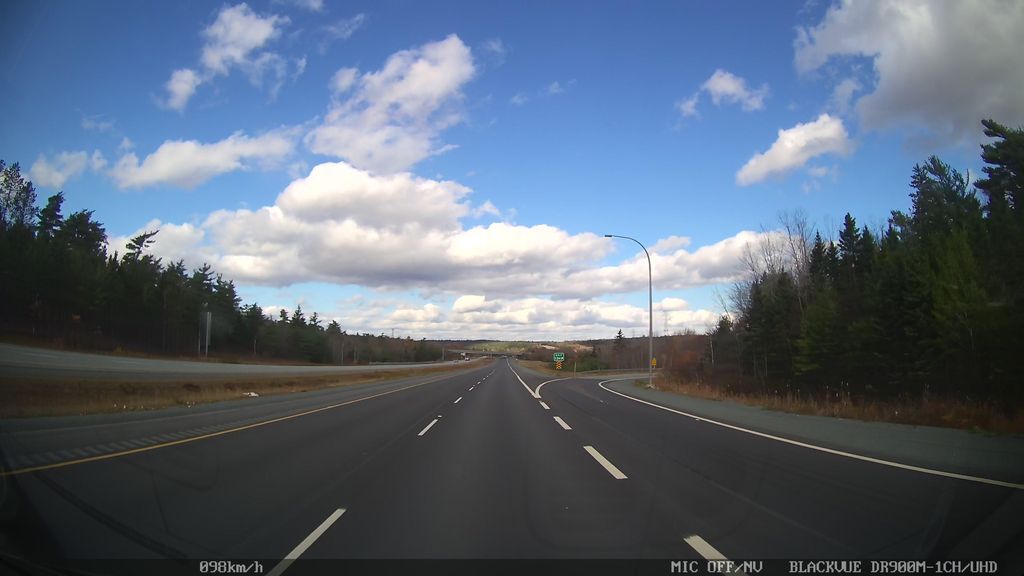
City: halifax